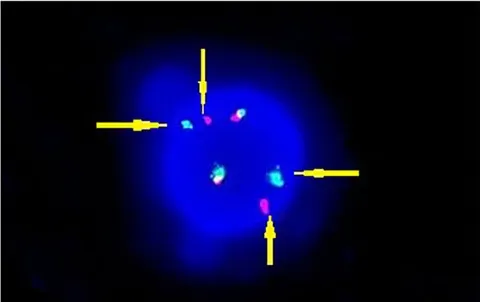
(B) Interphase FISH analysis of case 2 using the dual-color BCL3 probe. FISH results demonstrated two intact red/green fusion signals, and 2 red and 2 green split signals, which indicated BCL3 gene break-apart. (Yellow arrows pointed to split signals of the rearranged gene).
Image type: pathology (fish)